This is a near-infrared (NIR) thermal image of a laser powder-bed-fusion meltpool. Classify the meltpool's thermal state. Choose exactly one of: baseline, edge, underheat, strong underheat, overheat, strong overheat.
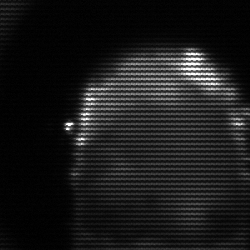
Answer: baseline